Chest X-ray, PA view. Patient: 58 years old, sex M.
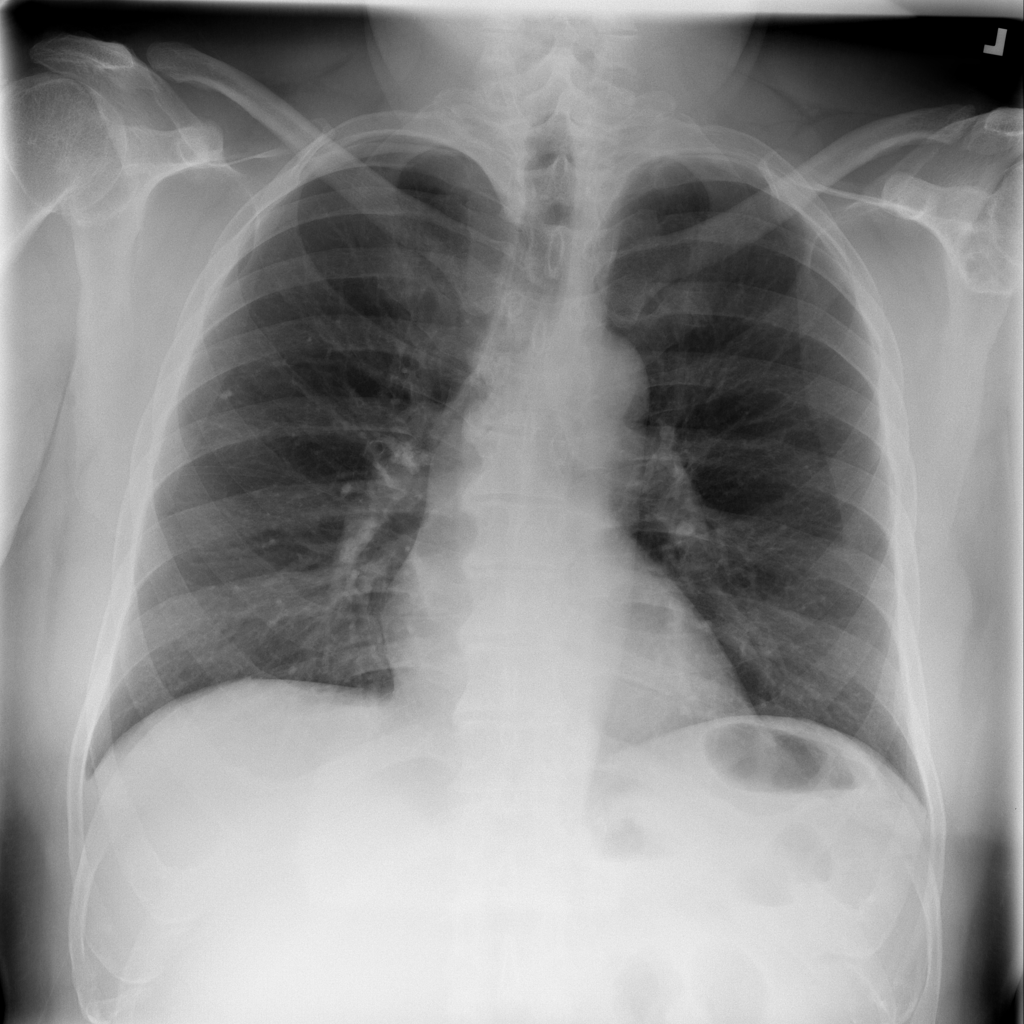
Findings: No Finding